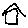
Label: house